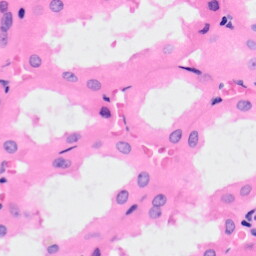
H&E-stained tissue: Kidney